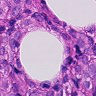
Metastatic tissue present: yes